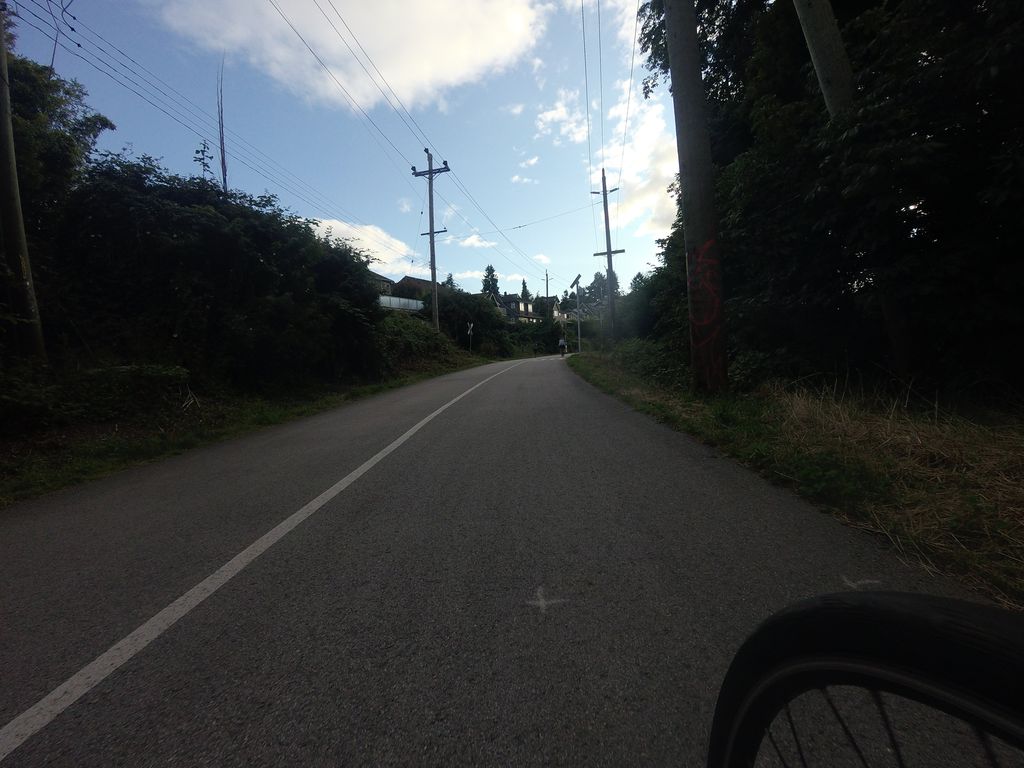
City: vancouver